Question: I have a Page like in the Xaml below which i want to use like a ModalDialog.
The Problem is that when I Pop the Dialog up, that the Opacity of the second Grid which holds the Content is not changed back to 100% and I see from the Page where it is Popuped the underlying controls. For more Detail see the Screenshot.
Is there a way that I can change back the Opacity of the second Grid to 100% that no control behind it can see through?
For completneness I have added the Code which i'm using to bring up the Popup.
'''
<Page>
<Grid x:Name="RootPanel" Background="{StaticResource LucentBlue}" Opacity=".75">
<Border >
<Grid VerticalAlignment="Center"
Height="300" Background="{StaticResource PremiumBlue}" Opacity="1">
</Grid>
</Border>
</Grid>
</Page>
'''
'''
private Popup _saveDialog;
private void SaveSettingsCommandLogic(object obj)
{
ModalDialog dlg = new ModalDialog();
dlg.CloseRequested += DlgOnCloseRequested;
_saveDialog = new Popup();
_saveDialog.Child = dlg;
_saveDialog.IsOpen = true;
}
'''

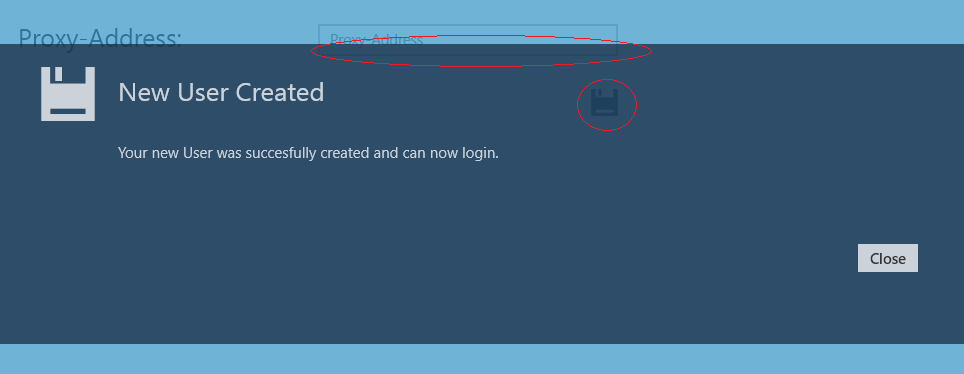
Answer: Here's a solution in metro :
Please remove the 'Opacity' property of both the elements and from the code behind of the ModalDialog class use the following code:
'''
public ModalDialog()
{
this.InitializeComponent();
Color color = Color.FromArgb(150,255,0,0);
RootPanel.Background = new SolidColorBrush(color);
}
'''
The method 'FromArgb' is used to specify the transparency red green and blue values respectively and can rancge from 0-255 .. please test according to ur convinience :)